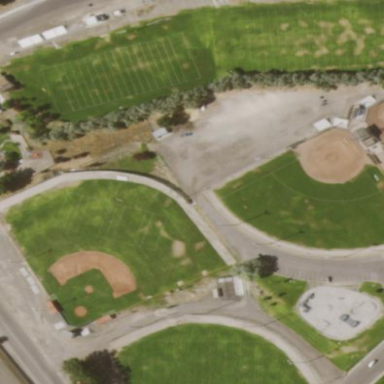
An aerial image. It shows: Baseball pitch for leisure land activities.